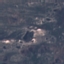
Land use / land cover: HerbaceousVegetation